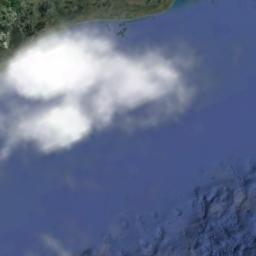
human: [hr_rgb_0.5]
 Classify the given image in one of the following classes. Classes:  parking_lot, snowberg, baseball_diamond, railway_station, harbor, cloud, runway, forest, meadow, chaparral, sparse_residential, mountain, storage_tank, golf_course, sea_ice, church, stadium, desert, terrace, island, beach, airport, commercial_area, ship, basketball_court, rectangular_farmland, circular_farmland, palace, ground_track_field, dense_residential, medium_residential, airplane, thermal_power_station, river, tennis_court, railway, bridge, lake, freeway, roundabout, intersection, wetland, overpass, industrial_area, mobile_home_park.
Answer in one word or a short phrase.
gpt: cloud